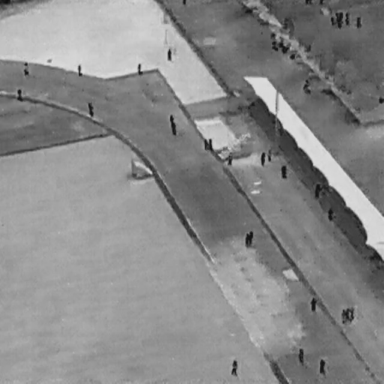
There are 31 objects shown in the infrared image, including 29 People, and two DontCares.